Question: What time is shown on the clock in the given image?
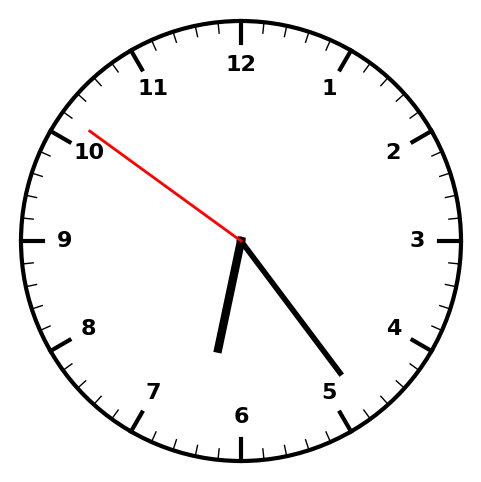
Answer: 06:23:51